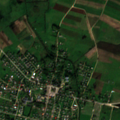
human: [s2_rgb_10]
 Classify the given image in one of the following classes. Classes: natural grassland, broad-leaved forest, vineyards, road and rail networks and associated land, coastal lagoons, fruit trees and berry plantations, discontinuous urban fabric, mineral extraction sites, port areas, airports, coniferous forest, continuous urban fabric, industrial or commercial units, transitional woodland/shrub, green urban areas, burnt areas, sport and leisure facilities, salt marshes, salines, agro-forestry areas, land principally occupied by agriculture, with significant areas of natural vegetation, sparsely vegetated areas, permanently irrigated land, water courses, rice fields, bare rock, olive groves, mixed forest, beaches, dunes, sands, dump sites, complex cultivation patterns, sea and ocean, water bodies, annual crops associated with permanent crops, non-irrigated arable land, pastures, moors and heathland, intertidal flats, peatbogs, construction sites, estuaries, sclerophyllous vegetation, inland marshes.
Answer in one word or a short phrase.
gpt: discontinuous urban fabric, non-irrigated arable land, complex cultivation patterns